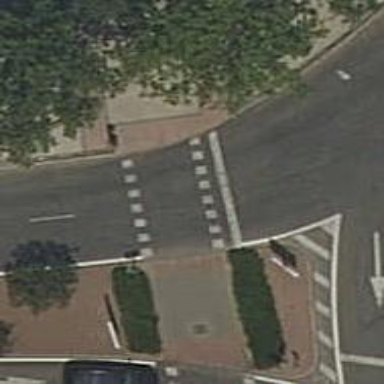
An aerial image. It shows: Road with traffic signals.